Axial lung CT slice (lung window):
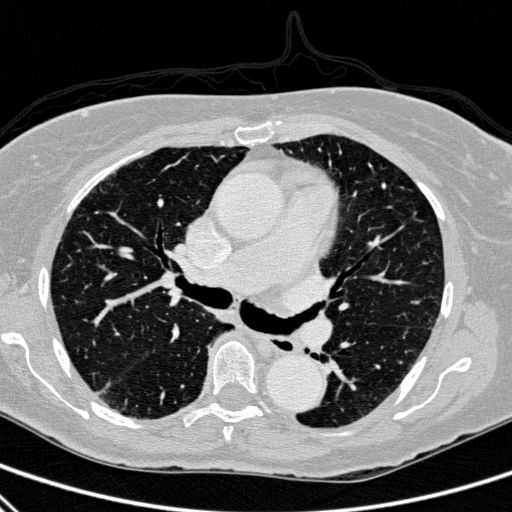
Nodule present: no